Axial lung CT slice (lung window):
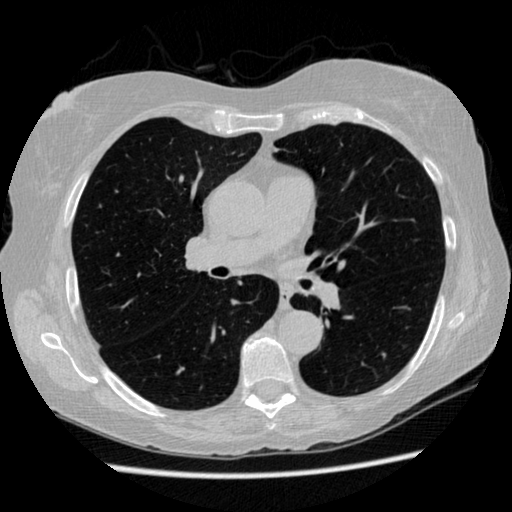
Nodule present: no